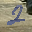
Label: 2